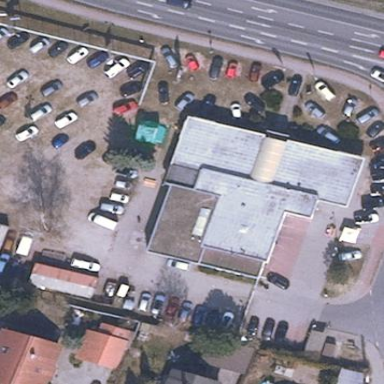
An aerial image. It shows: Commercial area.